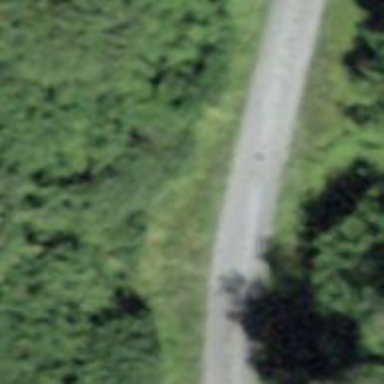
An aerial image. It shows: Track road with grade3 tracktype.